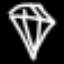
Label: diamond